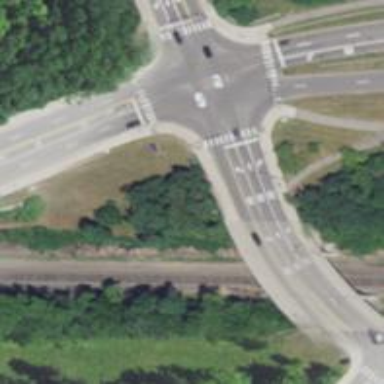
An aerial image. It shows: Zebra crossing on footway.